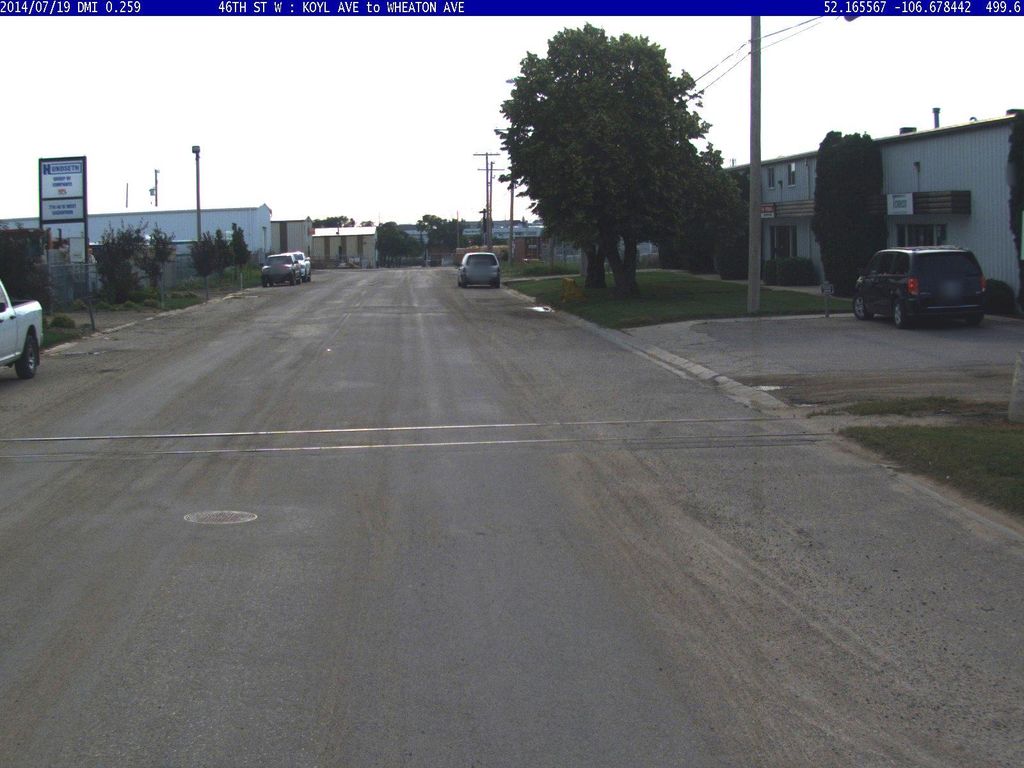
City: saskatoon